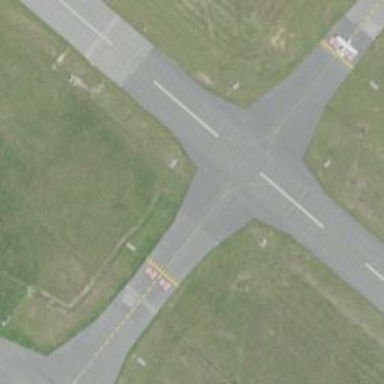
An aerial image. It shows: Image of taxiway at airport.